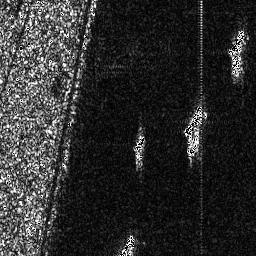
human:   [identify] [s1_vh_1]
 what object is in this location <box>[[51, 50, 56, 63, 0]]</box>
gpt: <ref>1 small ship at the center</ref>

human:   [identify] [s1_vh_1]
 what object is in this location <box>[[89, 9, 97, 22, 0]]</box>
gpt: <ref>1 medium ship at the top right</ref>

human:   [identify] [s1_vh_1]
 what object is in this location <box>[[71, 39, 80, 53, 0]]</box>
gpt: <ref>1 medium ship at the right</ref>